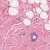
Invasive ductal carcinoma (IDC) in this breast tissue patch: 0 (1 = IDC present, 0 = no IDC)